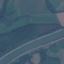
Land use / land cover class: River